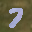
Label: 7